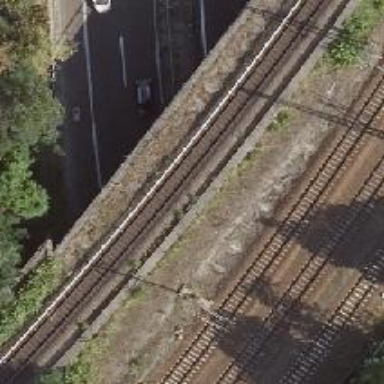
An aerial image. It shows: Bridge carrying light rail line with electrified bottom rail.